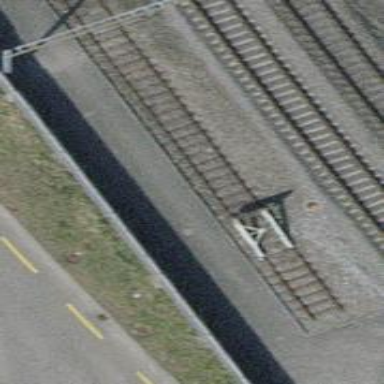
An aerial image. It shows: Railway buffer stop.